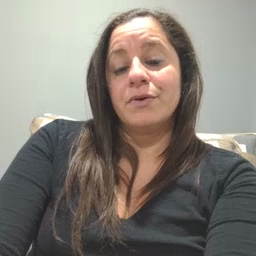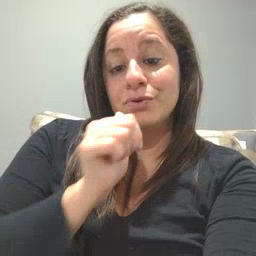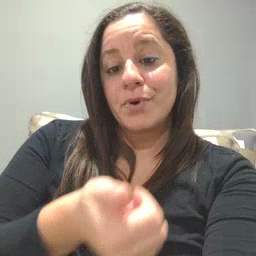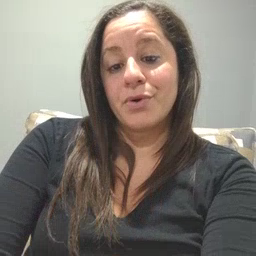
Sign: tomorrow